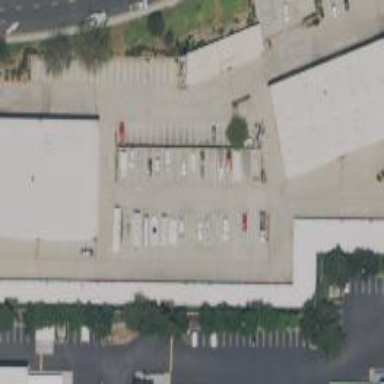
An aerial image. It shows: Warehouse building used for warehousing.